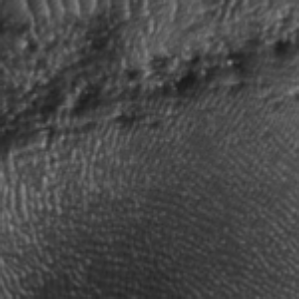
Label: frost